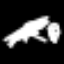
Label: leaf